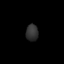
Tissue: lung
Cell type: Epithelial cells
Senescence score: 0.1895
Nuclear area (px): 202
Mean DAPI intensity: 49.158